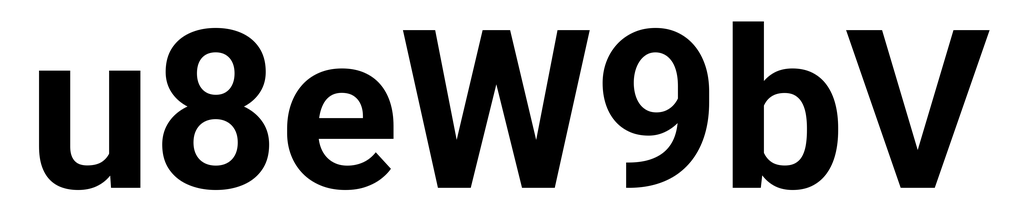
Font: Roboto_Bold